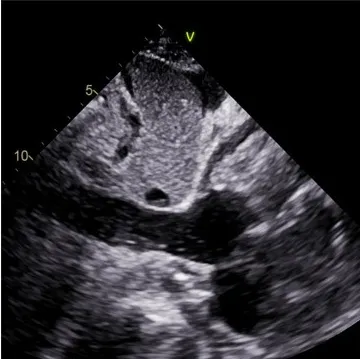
Echocardiogram showing pericardial effusion and constrictive physiology. Mitral inflow showing significant variations during respiration. Plethoric inferior vena cava during inspiration.
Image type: radiology (ultrasound)